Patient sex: M
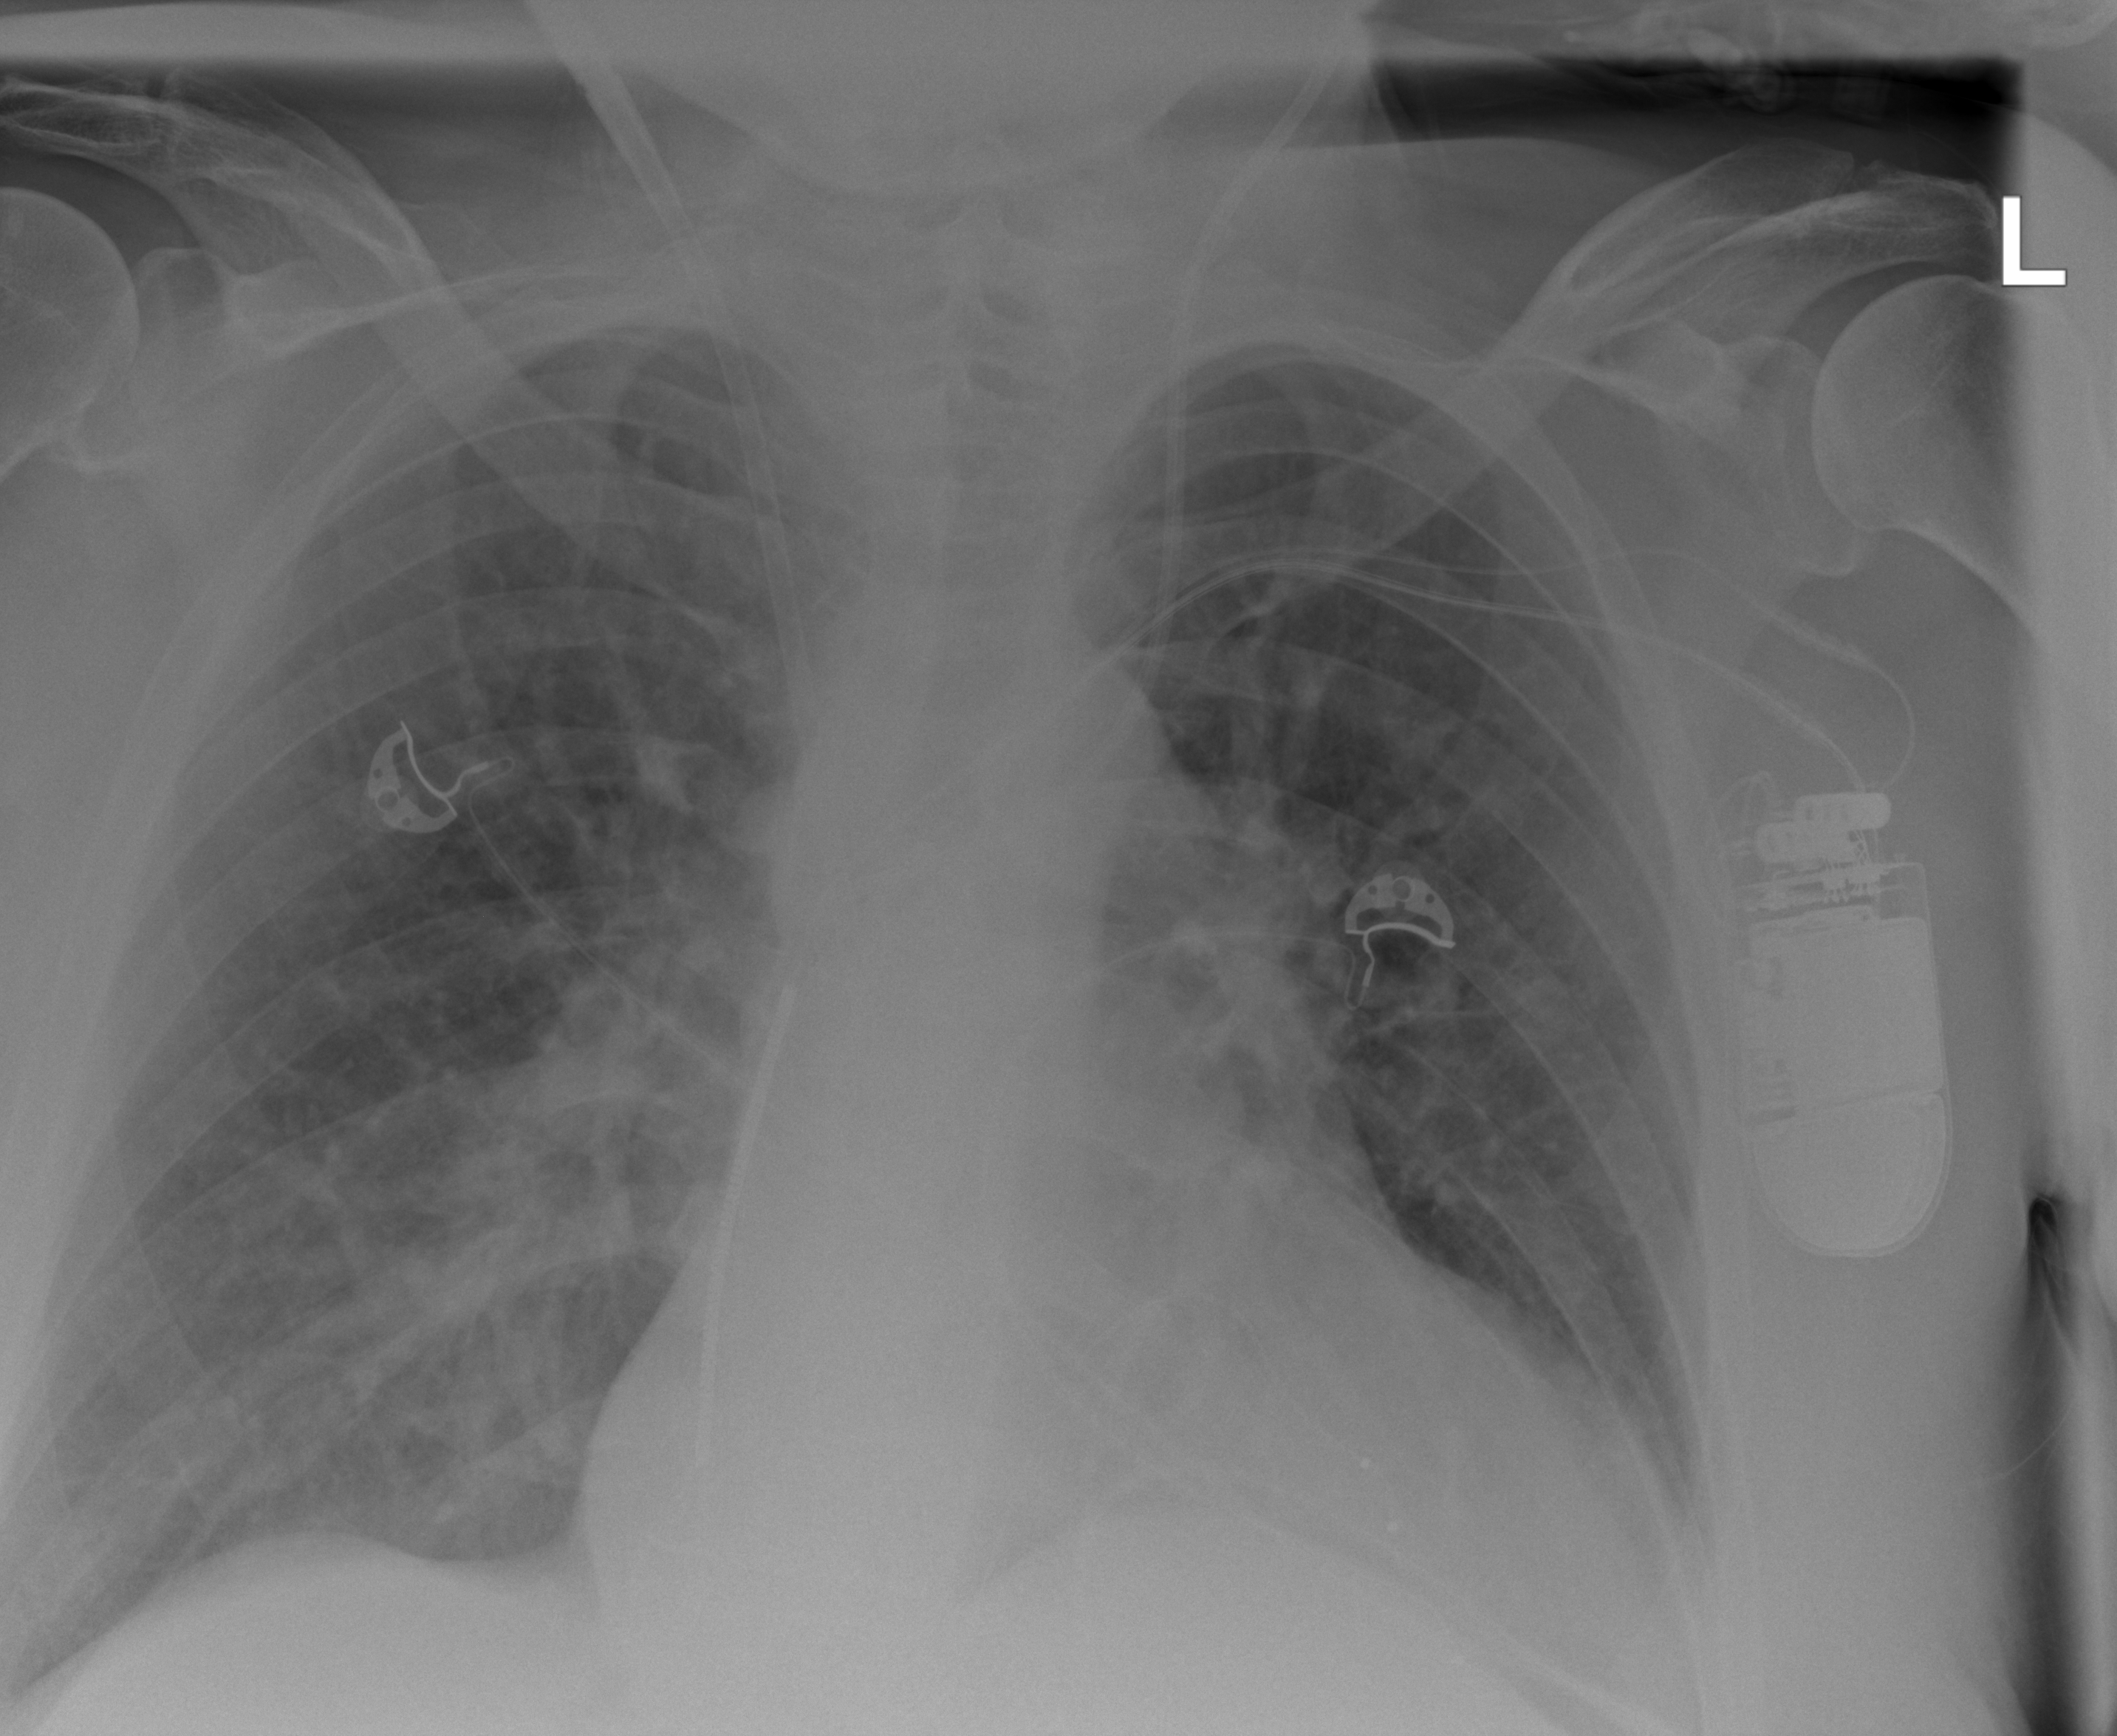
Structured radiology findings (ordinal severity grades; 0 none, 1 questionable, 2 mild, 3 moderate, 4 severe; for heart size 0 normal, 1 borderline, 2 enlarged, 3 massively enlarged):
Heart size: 2
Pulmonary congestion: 3
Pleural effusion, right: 0
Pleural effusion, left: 0
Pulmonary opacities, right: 2
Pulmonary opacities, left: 2
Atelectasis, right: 2
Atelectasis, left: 2